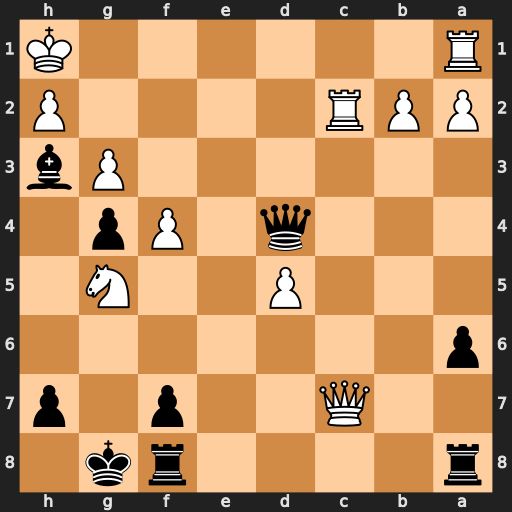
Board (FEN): r4rk1/2Q2p1p/p7/3P2N1/3q1Pp1/6Pb/PPR4P/R6K
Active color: b
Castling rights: -
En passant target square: -
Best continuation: Qxd5+ Kg1 Rac8 Qxc8 Qd4+